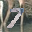
Label: 7